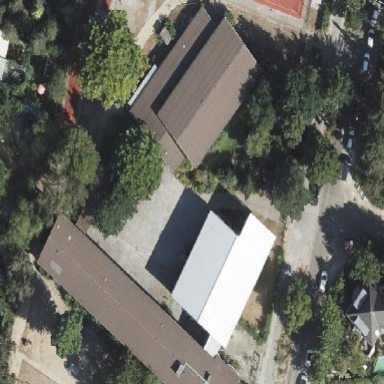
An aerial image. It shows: School building.